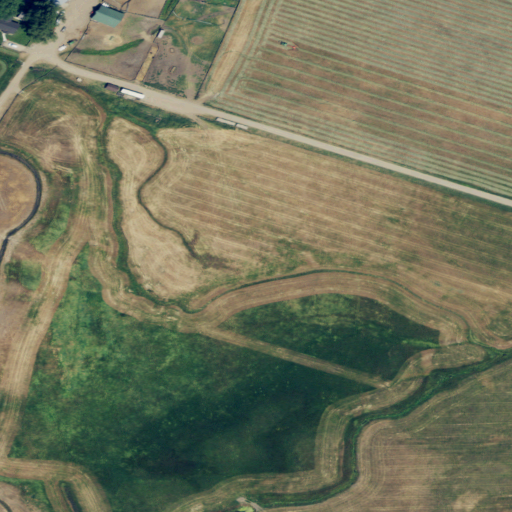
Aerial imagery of valley in Oregon named Timber Gulch containing pasture, woody wetlands, open development, herbaceous wetlands, low intensity development, grassland, and shrub